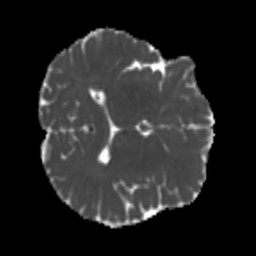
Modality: MD
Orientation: axial
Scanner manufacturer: siemens
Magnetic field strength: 3 T
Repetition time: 4 s
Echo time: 0.0594 s